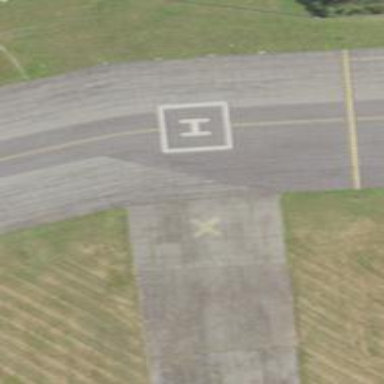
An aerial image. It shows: Image of taxiway at airport.